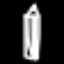
Label: pencil